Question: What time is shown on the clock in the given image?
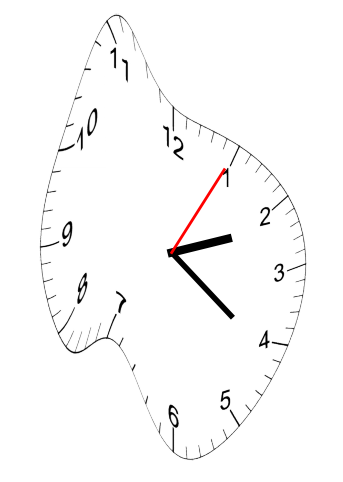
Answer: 02:21:05